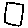
Label: square